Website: walmart
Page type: address-validator
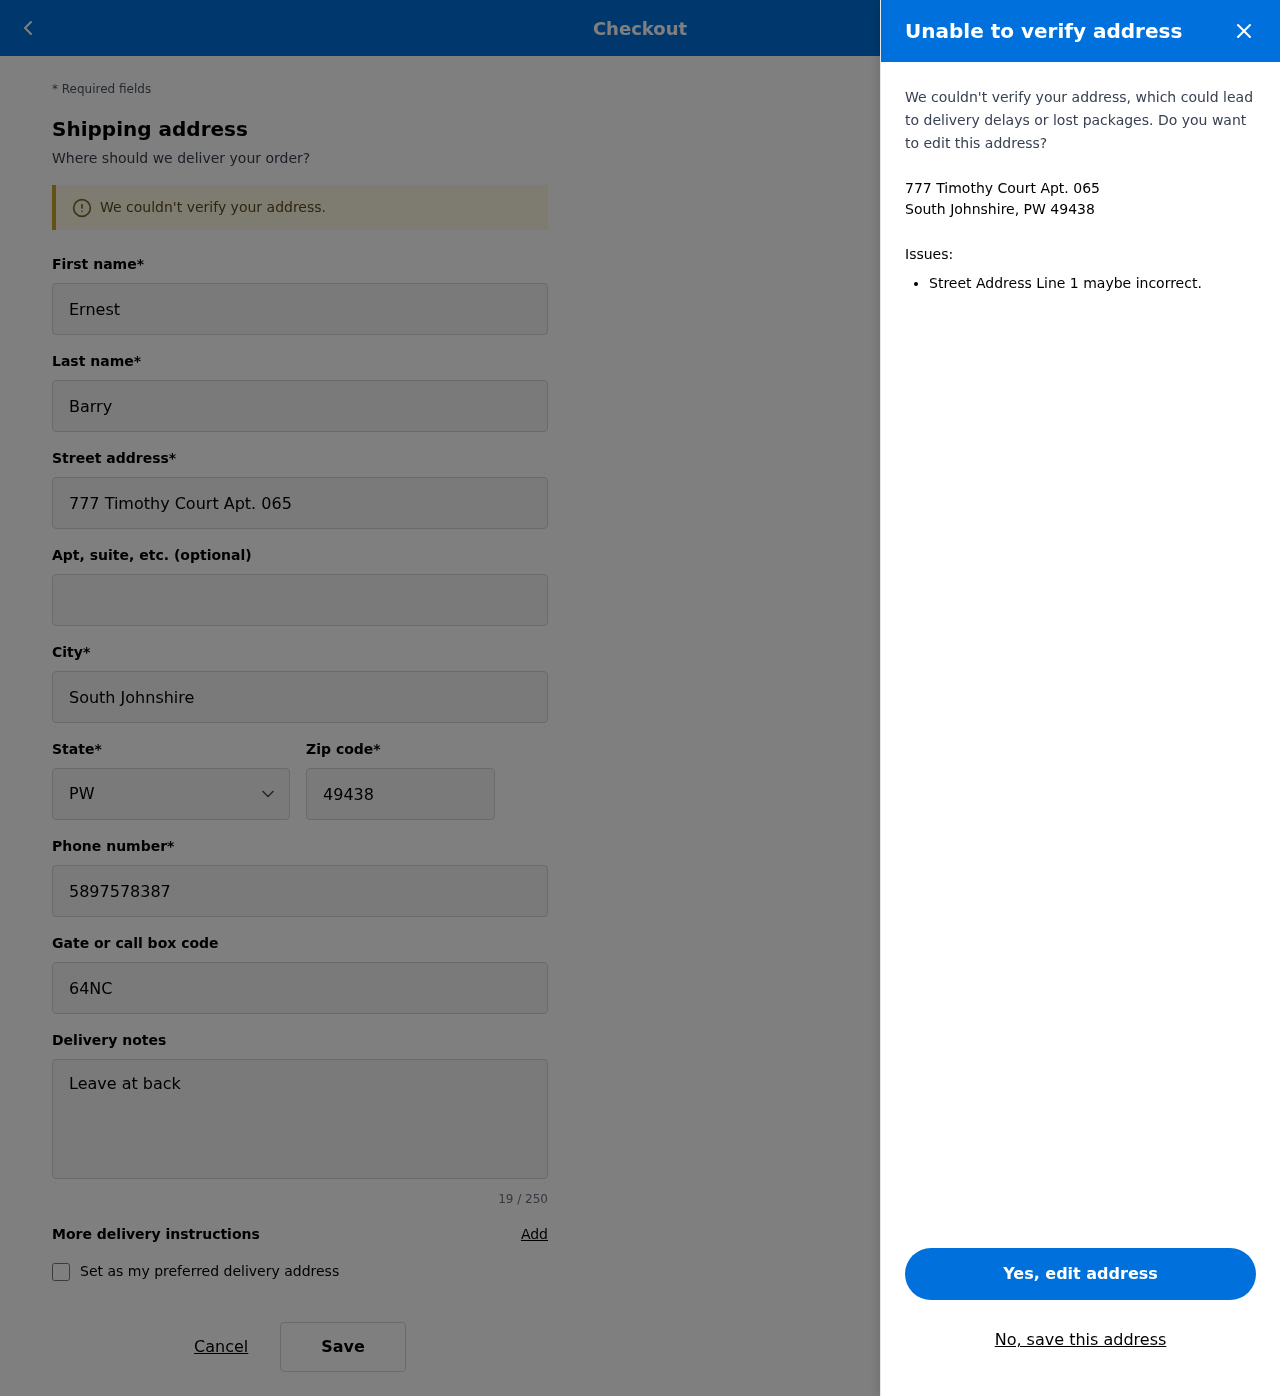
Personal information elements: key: PII_CITY_STATE_ZIP
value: South Johnshire, PW 49438
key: PII_DELIVERY_INSTRUCTIONS
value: Leave at back porch
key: PII_STATE_ABBR
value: PW
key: PII_STREET
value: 777 Timothy Court Apt. 065
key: PII_FIRSTNAME
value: Ernest
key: PII_LASTNAME
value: Barry
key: PII_CITY
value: South Johnshire
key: PII_POSTCODE
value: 49438
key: PII_PHONE
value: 5897578387
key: PII_SECURITY_CODE
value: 64NC